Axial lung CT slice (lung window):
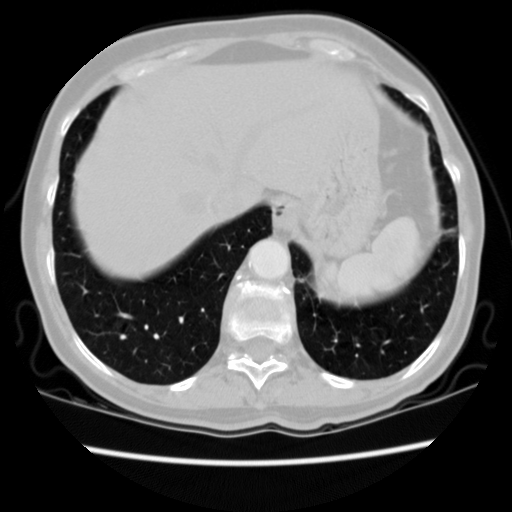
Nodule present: no